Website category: book
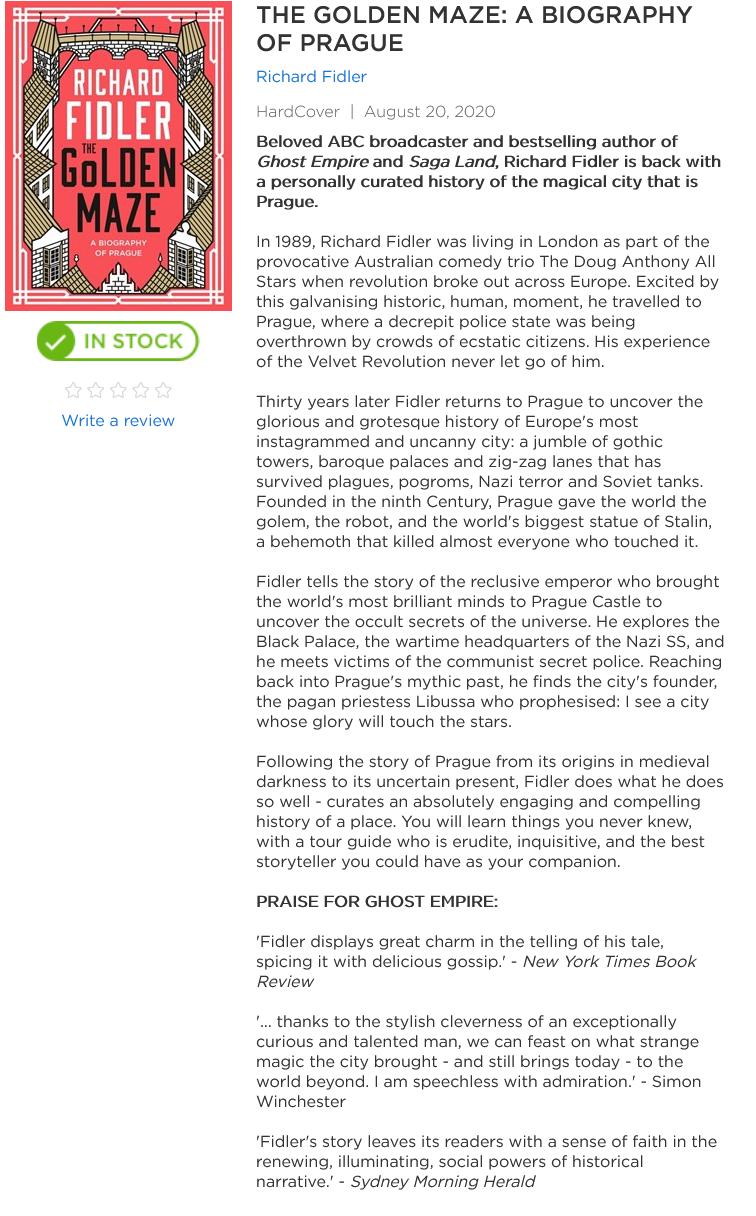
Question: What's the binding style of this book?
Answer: HardCover

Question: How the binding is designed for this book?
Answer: HardCover

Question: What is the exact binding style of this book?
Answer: HardCover

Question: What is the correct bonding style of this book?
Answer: HardCover

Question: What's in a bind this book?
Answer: HardCover

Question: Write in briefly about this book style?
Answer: HardCover

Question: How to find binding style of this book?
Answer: HardCover

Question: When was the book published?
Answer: August 20, 2020

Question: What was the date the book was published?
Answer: August 20, 2020

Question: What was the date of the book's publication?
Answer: August 20, 2020

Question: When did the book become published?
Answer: August 20, 2020

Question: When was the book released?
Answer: August 20, 2020

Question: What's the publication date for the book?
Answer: August 20, 2020